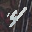
Label: 4